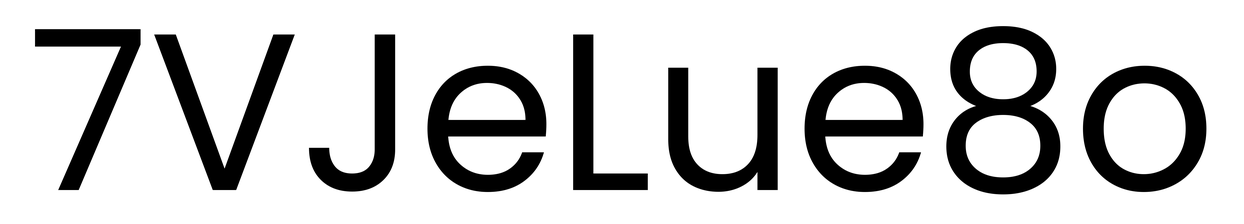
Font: Poppins-Regular